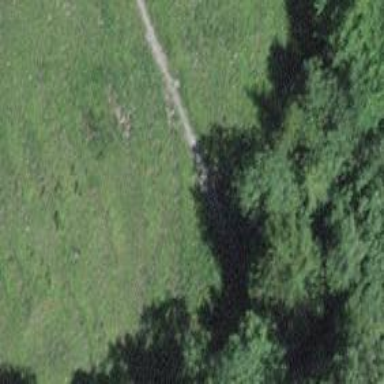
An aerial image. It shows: Paved path.